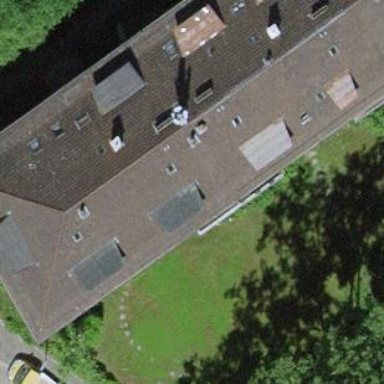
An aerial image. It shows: Hipped roof on apartment building.